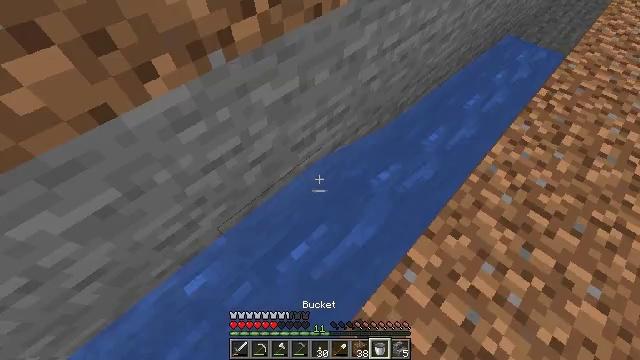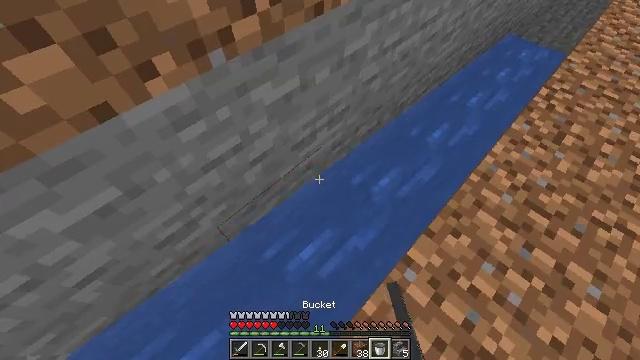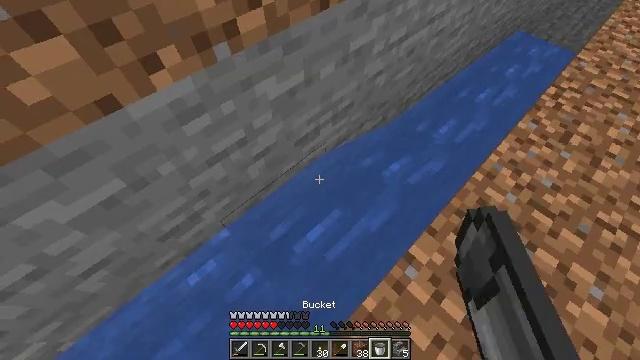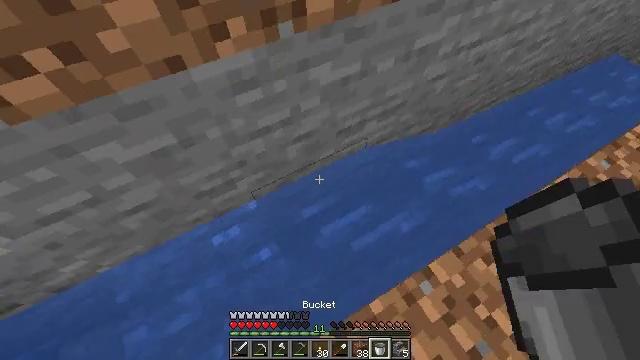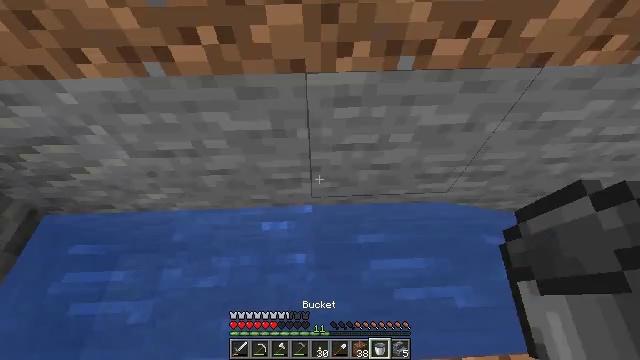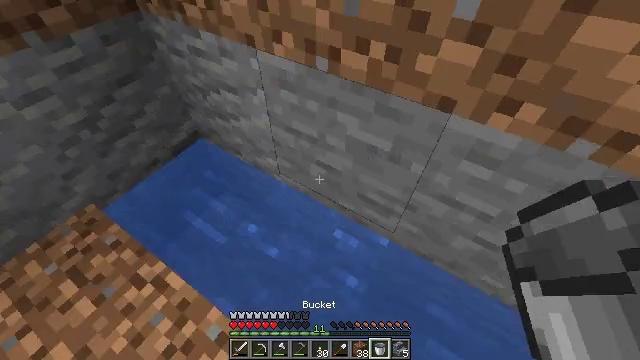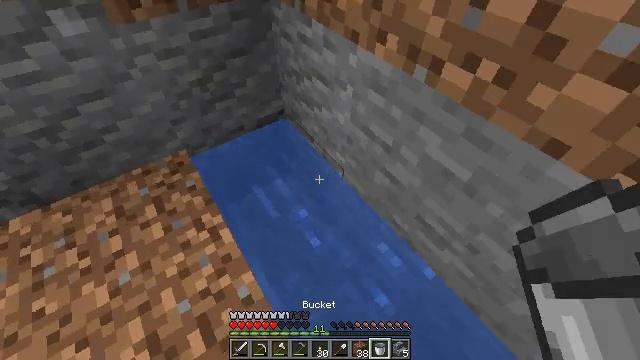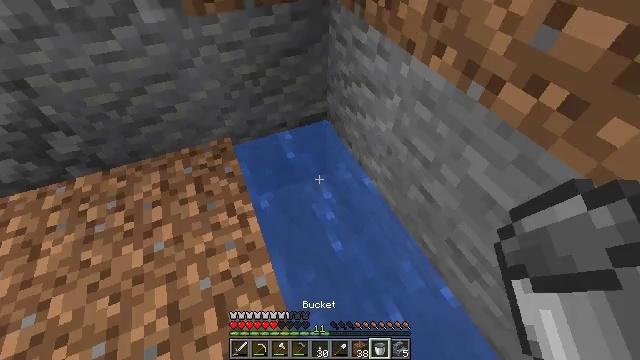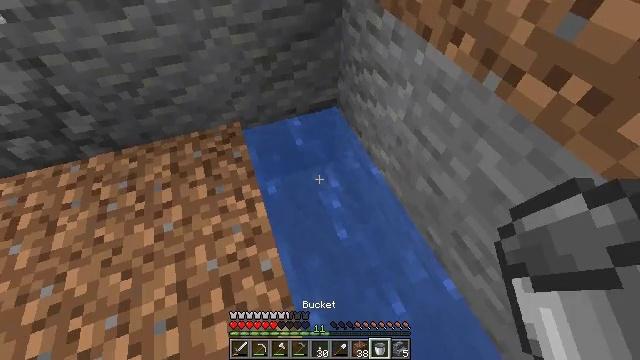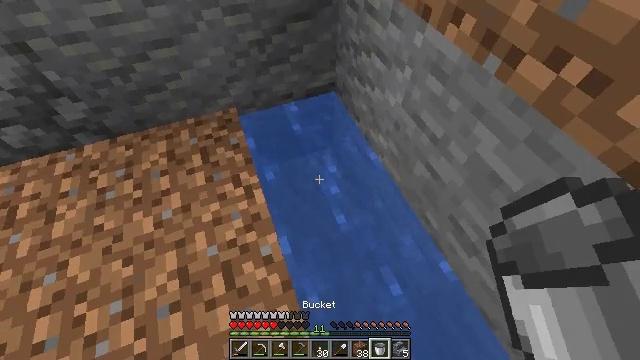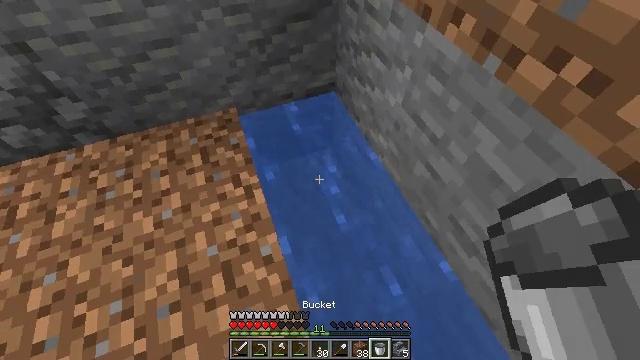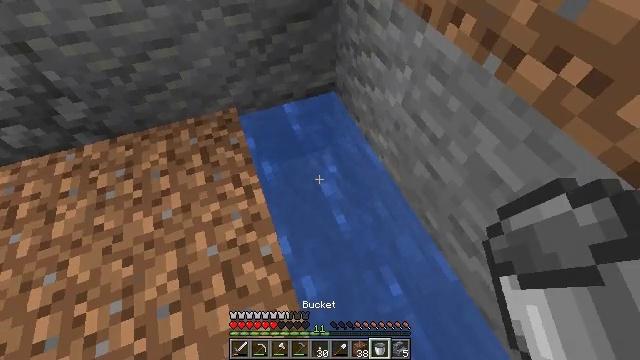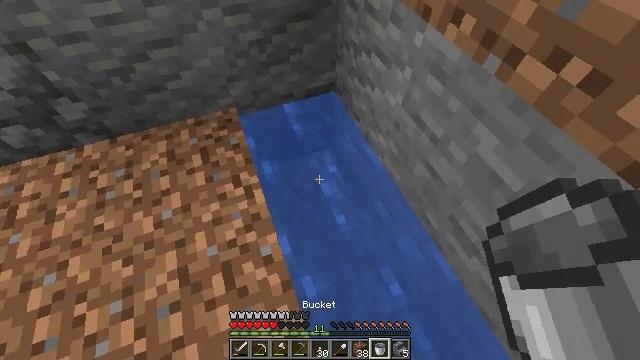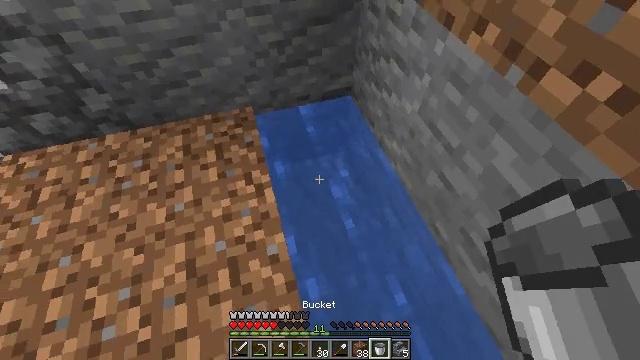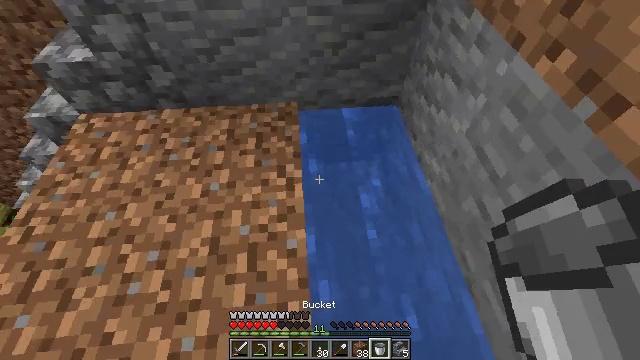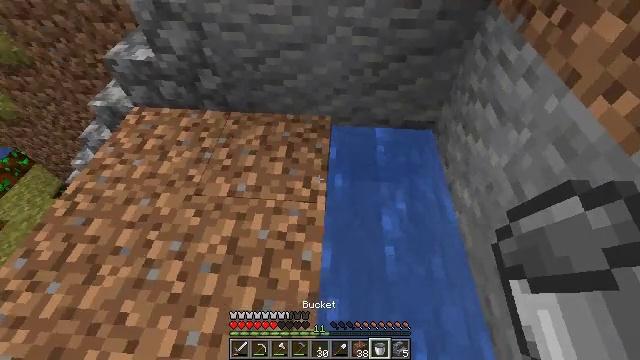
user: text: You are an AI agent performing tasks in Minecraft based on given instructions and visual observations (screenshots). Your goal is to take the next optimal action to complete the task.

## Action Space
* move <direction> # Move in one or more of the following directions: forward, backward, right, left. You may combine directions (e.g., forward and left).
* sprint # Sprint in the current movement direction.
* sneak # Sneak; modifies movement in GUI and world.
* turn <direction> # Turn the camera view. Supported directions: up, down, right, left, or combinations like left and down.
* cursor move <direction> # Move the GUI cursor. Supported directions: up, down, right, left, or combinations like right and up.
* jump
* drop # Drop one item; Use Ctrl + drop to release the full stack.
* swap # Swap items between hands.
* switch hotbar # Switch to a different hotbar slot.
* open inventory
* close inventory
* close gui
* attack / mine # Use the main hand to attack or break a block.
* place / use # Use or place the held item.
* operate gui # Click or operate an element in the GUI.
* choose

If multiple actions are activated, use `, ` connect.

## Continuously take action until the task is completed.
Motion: motion action
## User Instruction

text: Harvest wheat from the field.
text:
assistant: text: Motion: no_op
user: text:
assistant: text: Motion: turn left
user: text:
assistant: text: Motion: turn left and down
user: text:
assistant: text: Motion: turn left and up
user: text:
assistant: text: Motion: turn left and up
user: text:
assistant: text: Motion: turn left
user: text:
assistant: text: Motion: turn left
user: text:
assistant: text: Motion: turn left and down
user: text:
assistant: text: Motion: turn down
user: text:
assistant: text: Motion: no_op
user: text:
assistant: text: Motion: no_op
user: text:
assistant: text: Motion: no_op
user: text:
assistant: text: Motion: turn left
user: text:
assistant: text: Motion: turn left
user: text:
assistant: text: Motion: turn left and up
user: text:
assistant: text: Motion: turn left and up, switch to hotbar 2
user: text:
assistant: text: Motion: turn left and up, switch to hotbar 2
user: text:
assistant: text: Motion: turn left and up, switch to hotbar 2
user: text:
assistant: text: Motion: turn left and up, switch to hotbar 2
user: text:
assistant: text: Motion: turn up
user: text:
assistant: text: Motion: no_op
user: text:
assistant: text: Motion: no_op
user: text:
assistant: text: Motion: move forward
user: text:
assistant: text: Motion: move forward
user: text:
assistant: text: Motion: move forward, turn left and down
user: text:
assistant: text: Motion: move forward, turn left and down
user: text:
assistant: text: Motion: move forward, turn down
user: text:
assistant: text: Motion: move forward, turn left and down
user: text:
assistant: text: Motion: move forward
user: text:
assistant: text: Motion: move forward